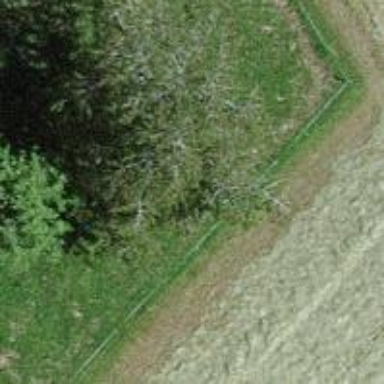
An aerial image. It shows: Single tag "natural: tree."